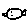
Label: fish